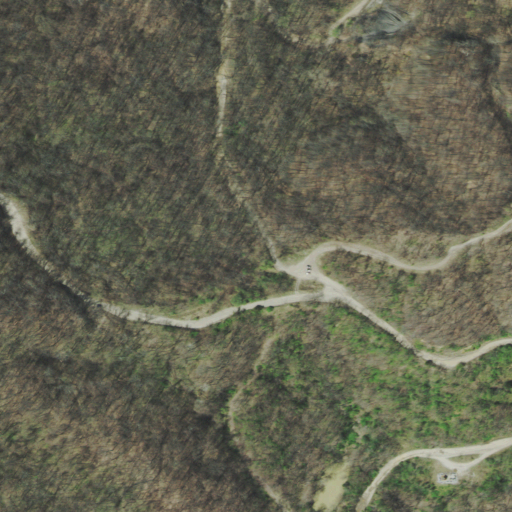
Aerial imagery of gap in Tennessee named Sugar Tree Gap containing deciduous forest, grassland, open development, and medium intensity development